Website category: movie
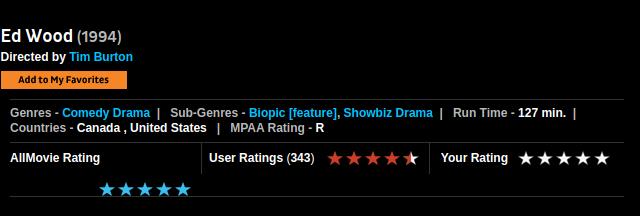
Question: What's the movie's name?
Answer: Ed Wood

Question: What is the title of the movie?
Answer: Ed Wood

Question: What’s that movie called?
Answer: Ed Wood

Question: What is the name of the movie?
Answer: Ed Wood

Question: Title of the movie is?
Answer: Ed Wood

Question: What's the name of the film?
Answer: Ed Wood

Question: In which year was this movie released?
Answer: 1994

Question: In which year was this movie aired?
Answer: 1994

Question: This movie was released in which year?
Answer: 1994

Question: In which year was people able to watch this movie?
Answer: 1994

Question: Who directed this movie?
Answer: Tim Burton

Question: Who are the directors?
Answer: Tim Burton

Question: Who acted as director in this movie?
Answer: Tim Burton

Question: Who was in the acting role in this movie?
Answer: Tim Burton

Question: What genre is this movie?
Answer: Comedy Drama

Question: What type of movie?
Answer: Comedy Drama

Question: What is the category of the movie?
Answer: Comedy Drama

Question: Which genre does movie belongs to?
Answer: Comedy Drama

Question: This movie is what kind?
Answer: Comedy Drama

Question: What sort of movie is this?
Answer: Comedy Drama

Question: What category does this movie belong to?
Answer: Comedy Drama

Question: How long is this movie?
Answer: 127 min.

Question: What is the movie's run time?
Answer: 127 min.

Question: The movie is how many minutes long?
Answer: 127 min.

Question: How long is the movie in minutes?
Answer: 127 min.

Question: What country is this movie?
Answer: Canada , United States

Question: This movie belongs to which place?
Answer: Canada , United States

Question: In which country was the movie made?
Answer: Canada , United States

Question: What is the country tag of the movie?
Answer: Canada , United States

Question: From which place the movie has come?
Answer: Canada , United States